Question: My latest luminosity email has a tick in the subject line like this:

Is it a new feature of Gmail? if so, what is it or am i missing summing?
I see it works in Outlook.com as well, the message source has "=E2=9C=94 Sleep's secrets to brain health:" in the subject line.
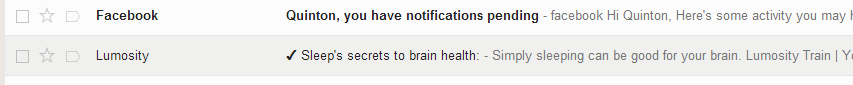
Answer: You can add text to an email's subject line that show up as symbols. similar to the way smiley's work in text messages now.
I know you don't believe me.
<URL> a link showing you how.
Or it could be black magic.